Chest X-ray:
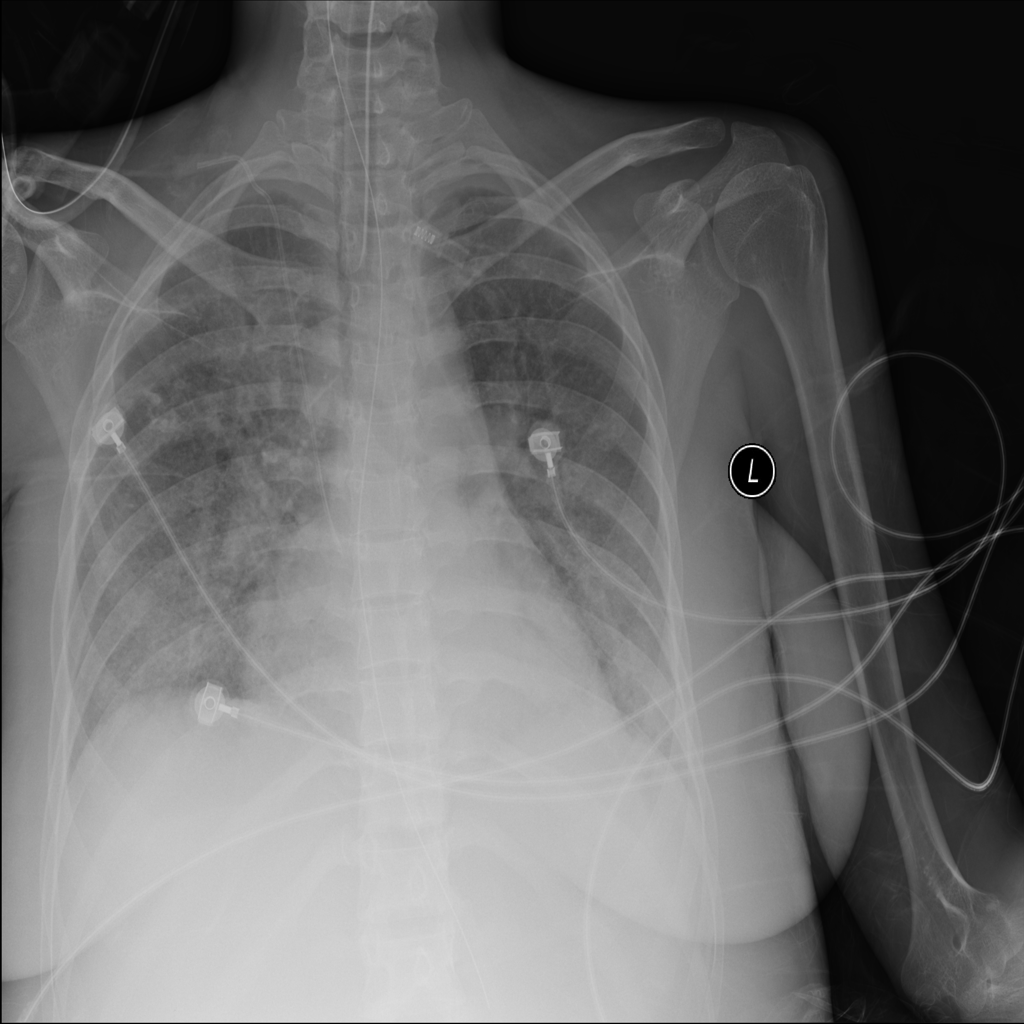
Findings: Effusion, Consolidation, Cardiomegaly
No abnormal finding: no